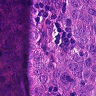
Metastatic tissue present: yes